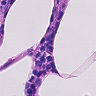
Metastatic tissue present: no